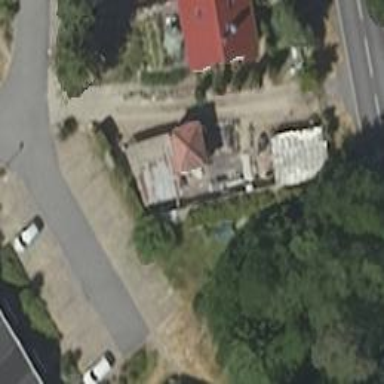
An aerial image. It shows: Driveway.